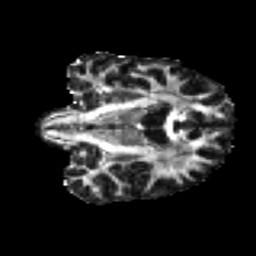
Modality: FA
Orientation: coronal
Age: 22
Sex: male
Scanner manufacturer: ge
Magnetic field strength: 3 T
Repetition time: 7.8 s
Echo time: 0.0607 s